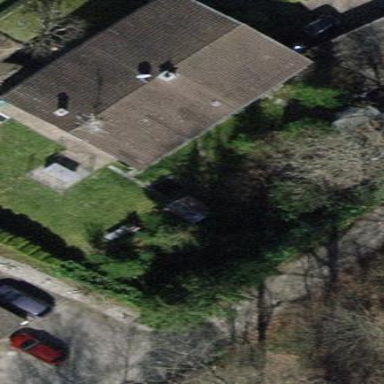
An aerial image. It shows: Detached building.